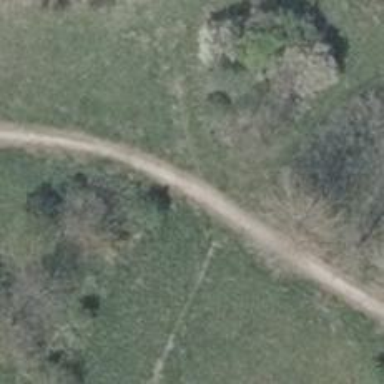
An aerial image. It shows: Path on the ground.